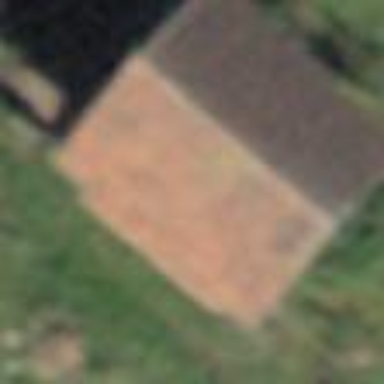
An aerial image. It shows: Barn.